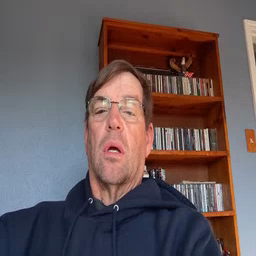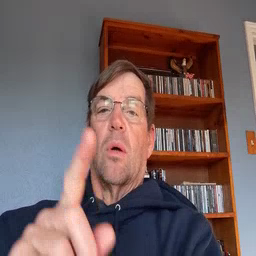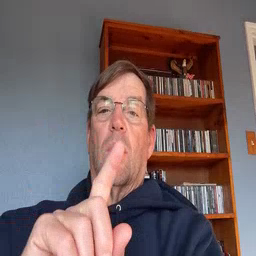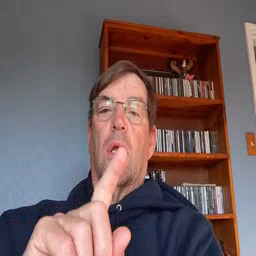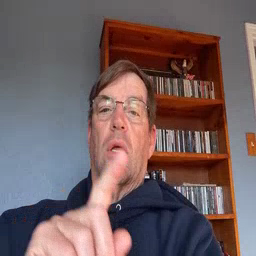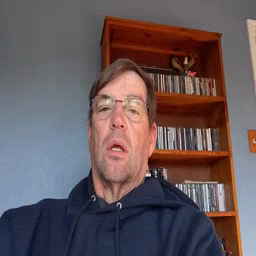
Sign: where